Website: walmart
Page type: receipt
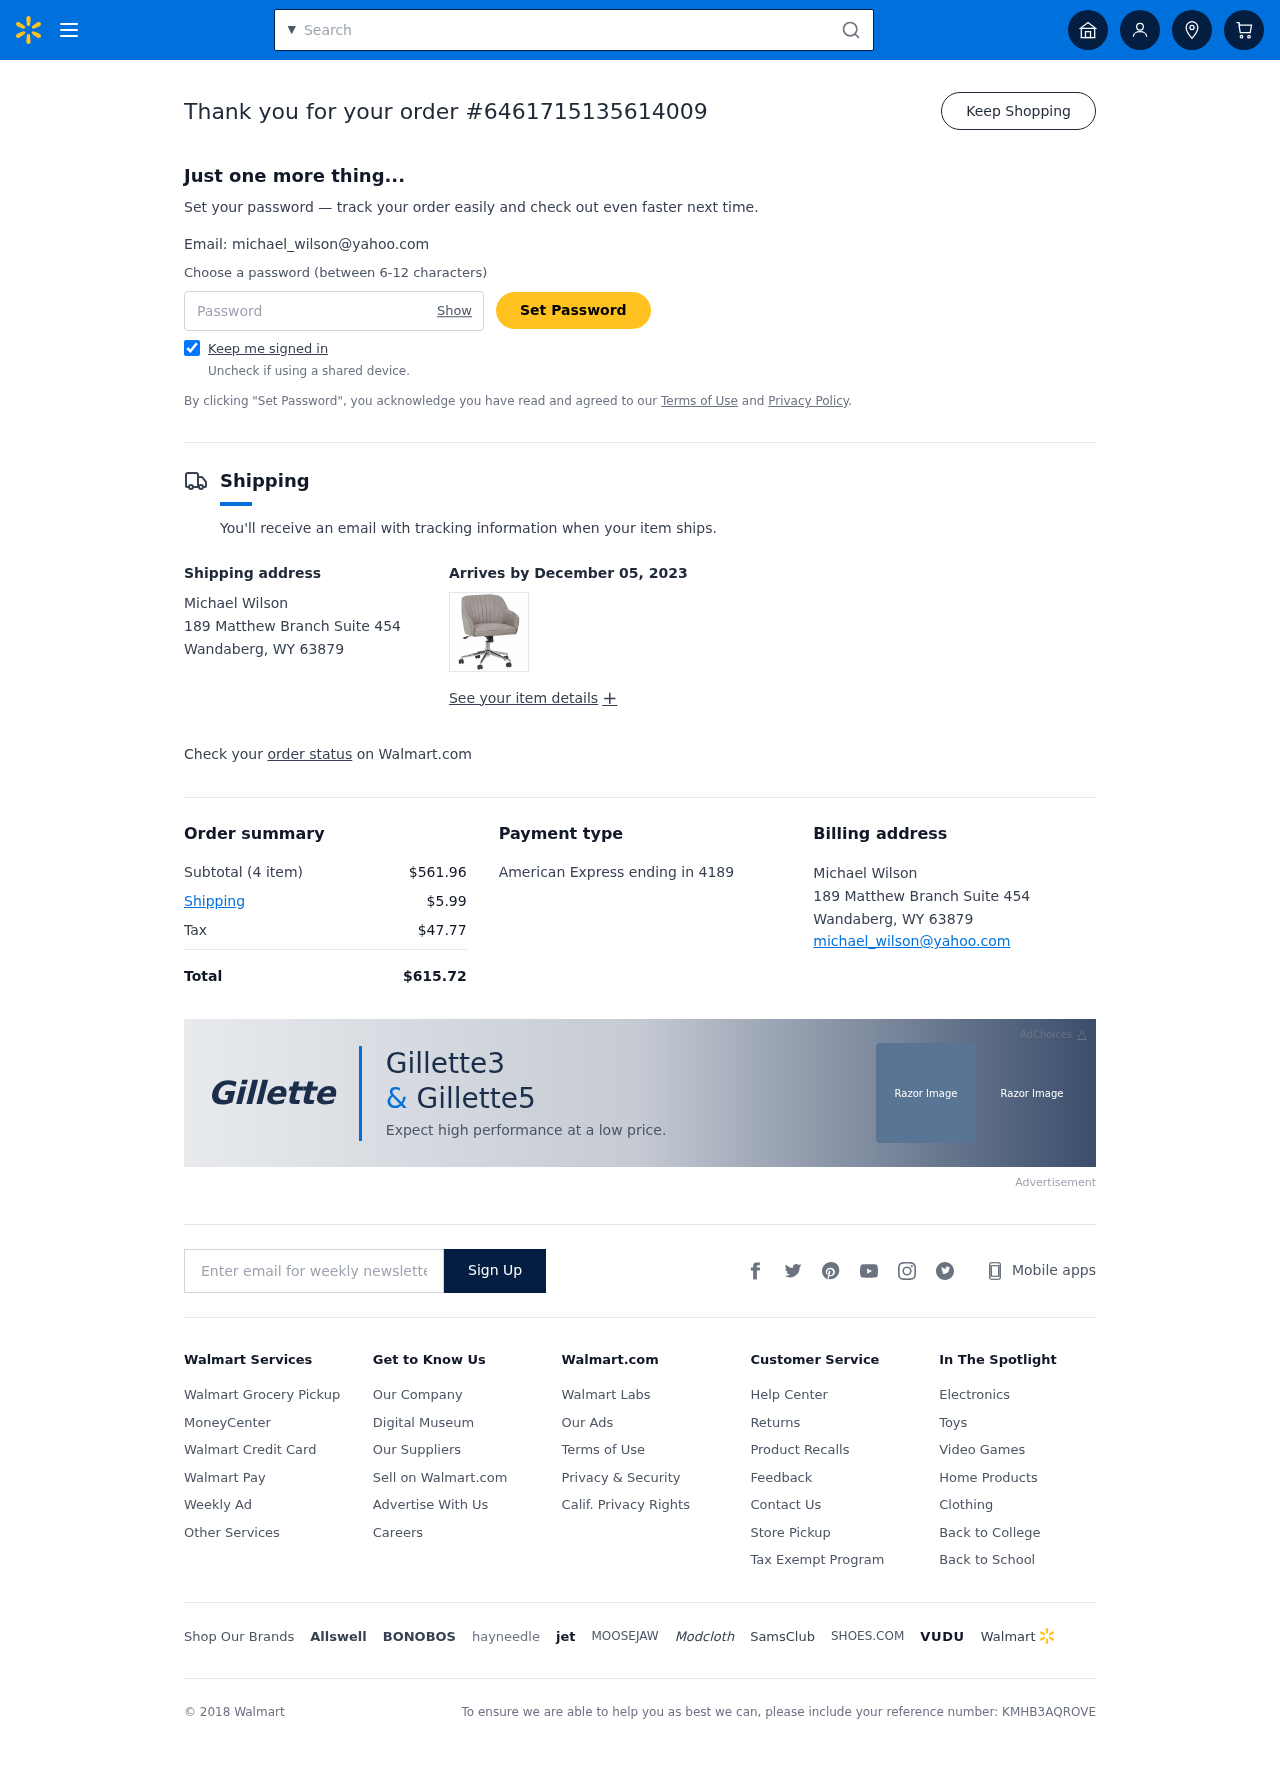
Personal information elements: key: PII_CARD_LAST4
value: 4189
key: PII_CARD_TYPE
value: American Express
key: PII_CITY_STATE_ZIP
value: Wandaberg, WY 63879
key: PII_EMAIL
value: michael_wilson@yahoo.com
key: PII_FULLNAME
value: Michael Wilson
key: PII_STREET
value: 189 Matthew Branch Suite 454
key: PII_FULLNAME2
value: Michael Wilson
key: PII_STREET2
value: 189 Matthew Branch Suite 454
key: PII_CITY_STATE_ZIP2
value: Wandaberg, WY 63879
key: PII_EMAIL2
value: michael_wilson@yahoo.com
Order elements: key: ORDER_ID
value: #6461715135614009
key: ORDER_DELIVERY_DATE
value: December 05, 2023
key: ORDER_NUM_ITEMS
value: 4 item
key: ORDER_SUBTOTAL
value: $561.96
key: ORDER_SHIPPING_COST
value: $5.99
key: ORDER_TAX
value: $47.77
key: ORDER_TOTAL
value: $615.72
Search elements: key: HEADER_SEARCH
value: Search